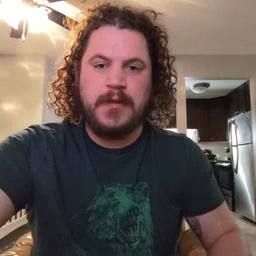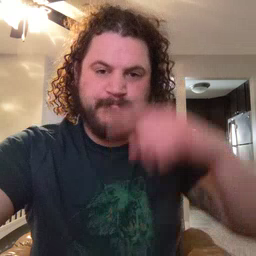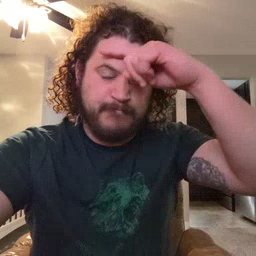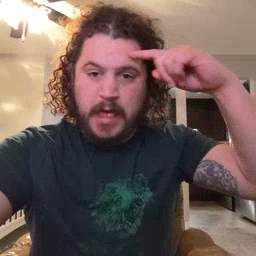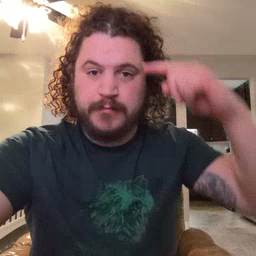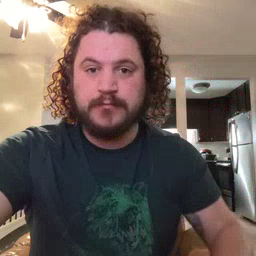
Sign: black